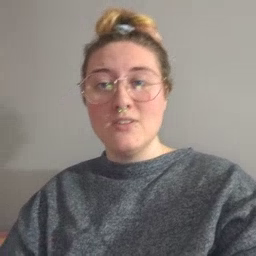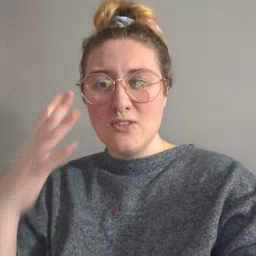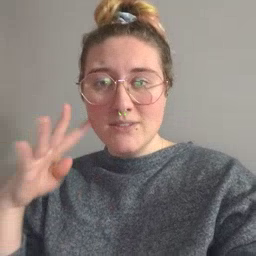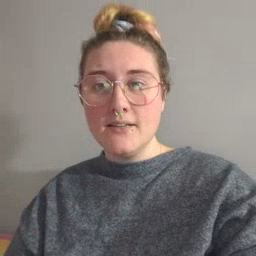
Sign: noisy